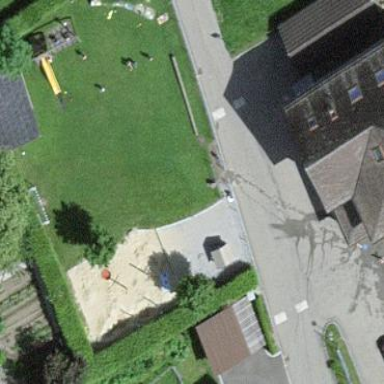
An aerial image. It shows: School.